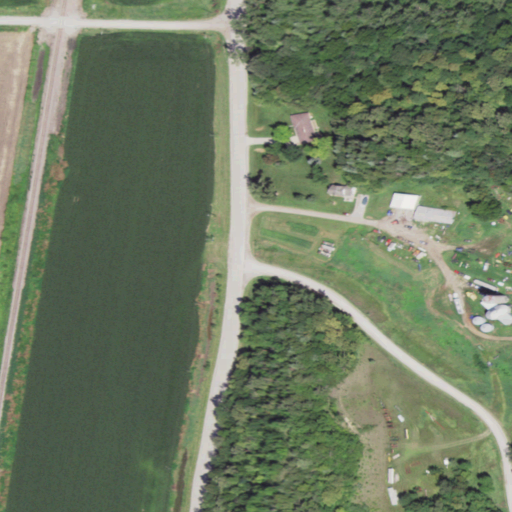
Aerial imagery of valley in Iowa named Wall Hollow containing cultivated crops, pasture, low intensity development, deciduous forest, evergreen forest, medium intensity development, mixed forest, and open development